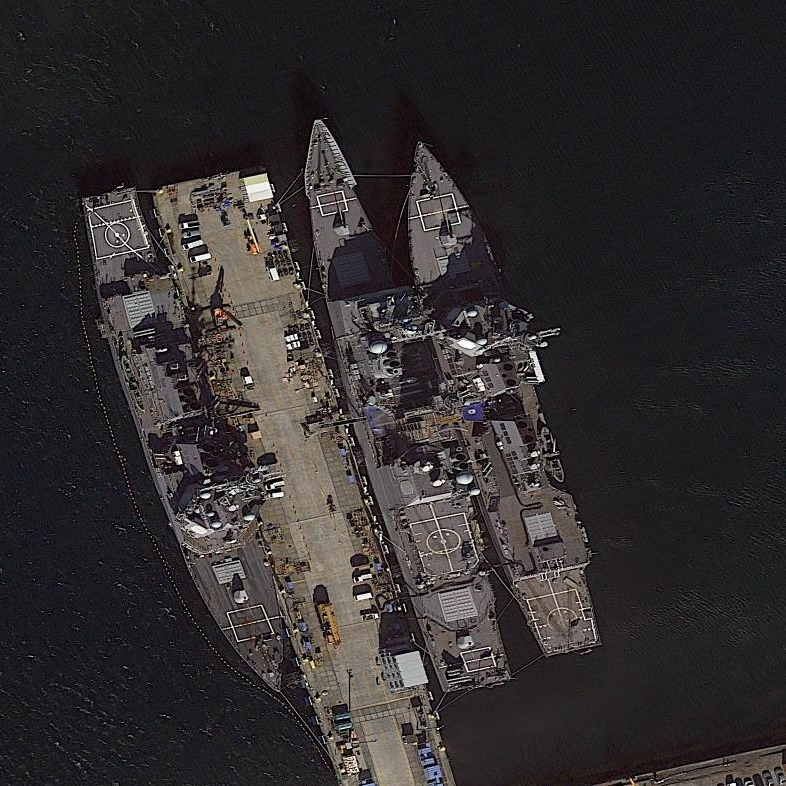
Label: cruiser